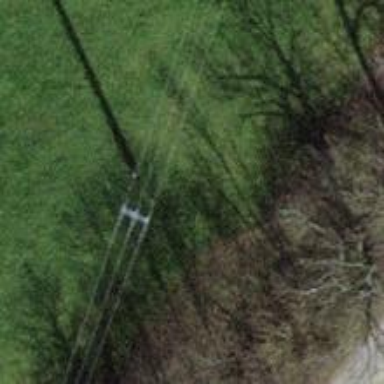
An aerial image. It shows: Power pole.